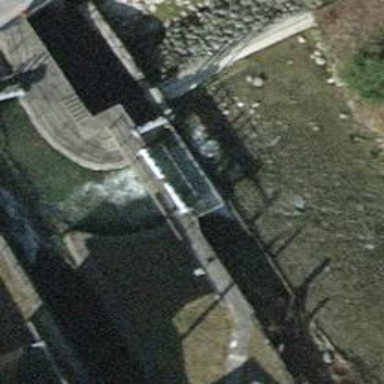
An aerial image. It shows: Weir along the waterway.